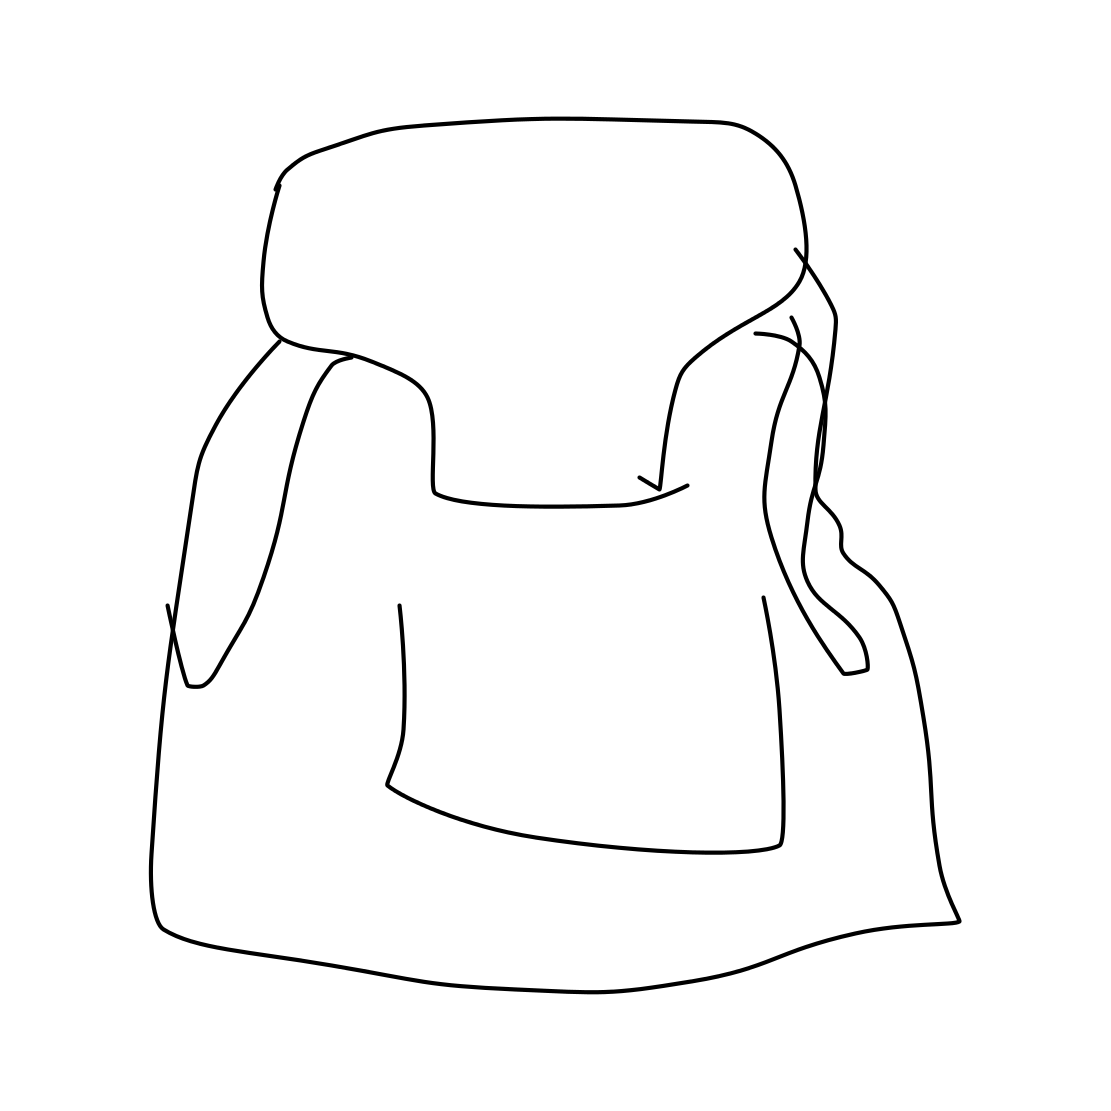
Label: armchair